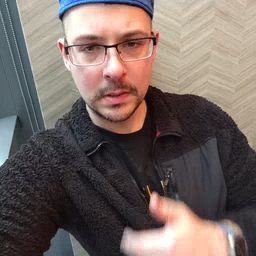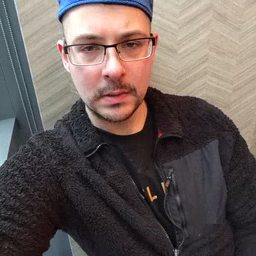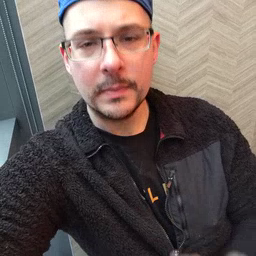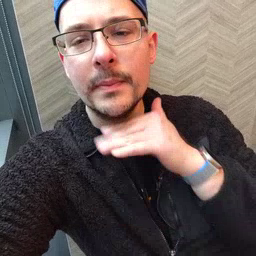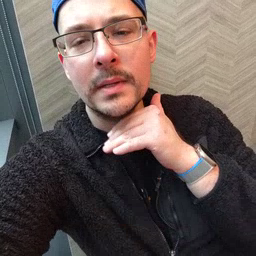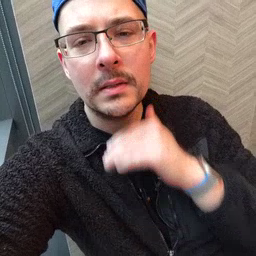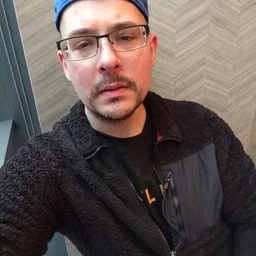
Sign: pig